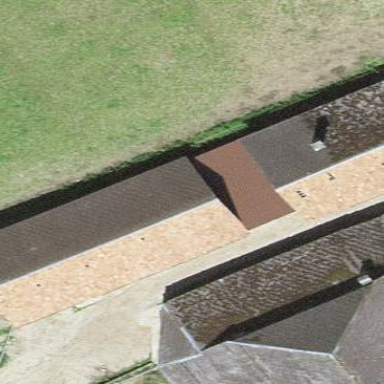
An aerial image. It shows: Barn.